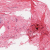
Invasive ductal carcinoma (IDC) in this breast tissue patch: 0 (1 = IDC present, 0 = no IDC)